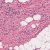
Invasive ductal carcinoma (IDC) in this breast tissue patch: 1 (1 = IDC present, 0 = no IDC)